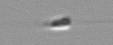
Label: flagellate_morphotype3